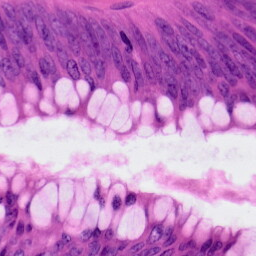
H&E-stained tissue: Colon